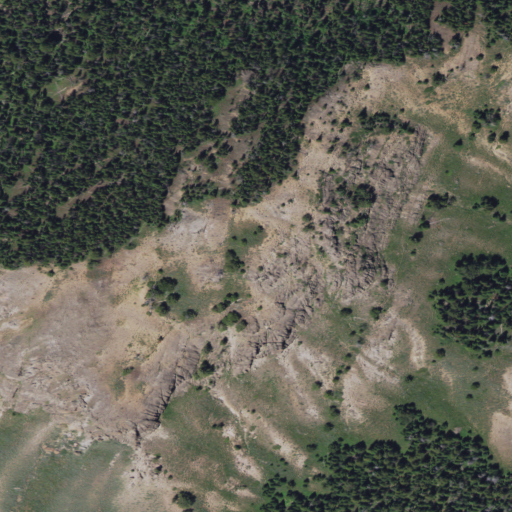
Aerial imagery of mountain in Wyoming named Langford Cairn containing shrub, evergreen forest, and grassland